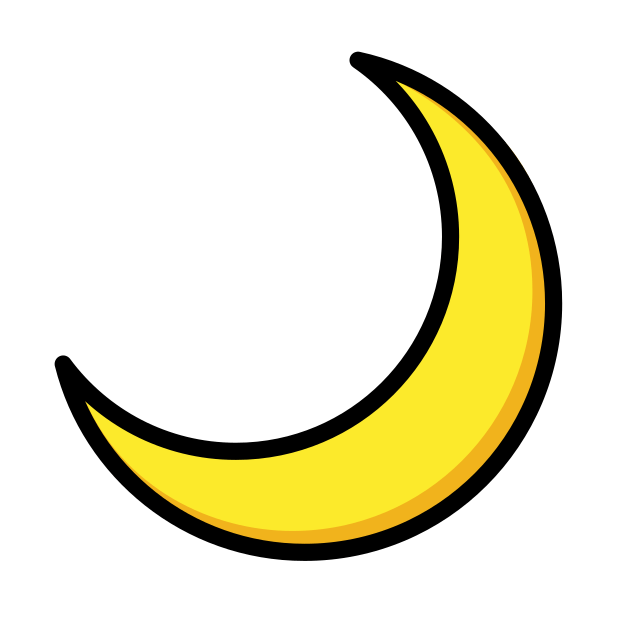
Emoji: 🌙
Name: crescent moon
Unicode: 0x1f319